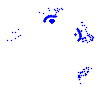
Particle: electron